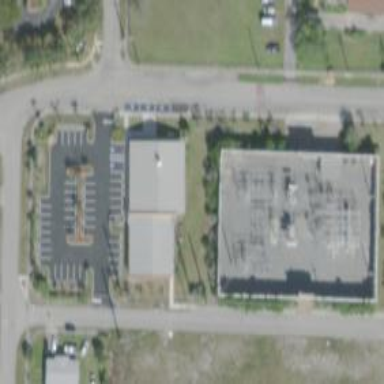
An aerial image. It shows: Outdoor power substation at the distribution level with surrounding wall barrier.